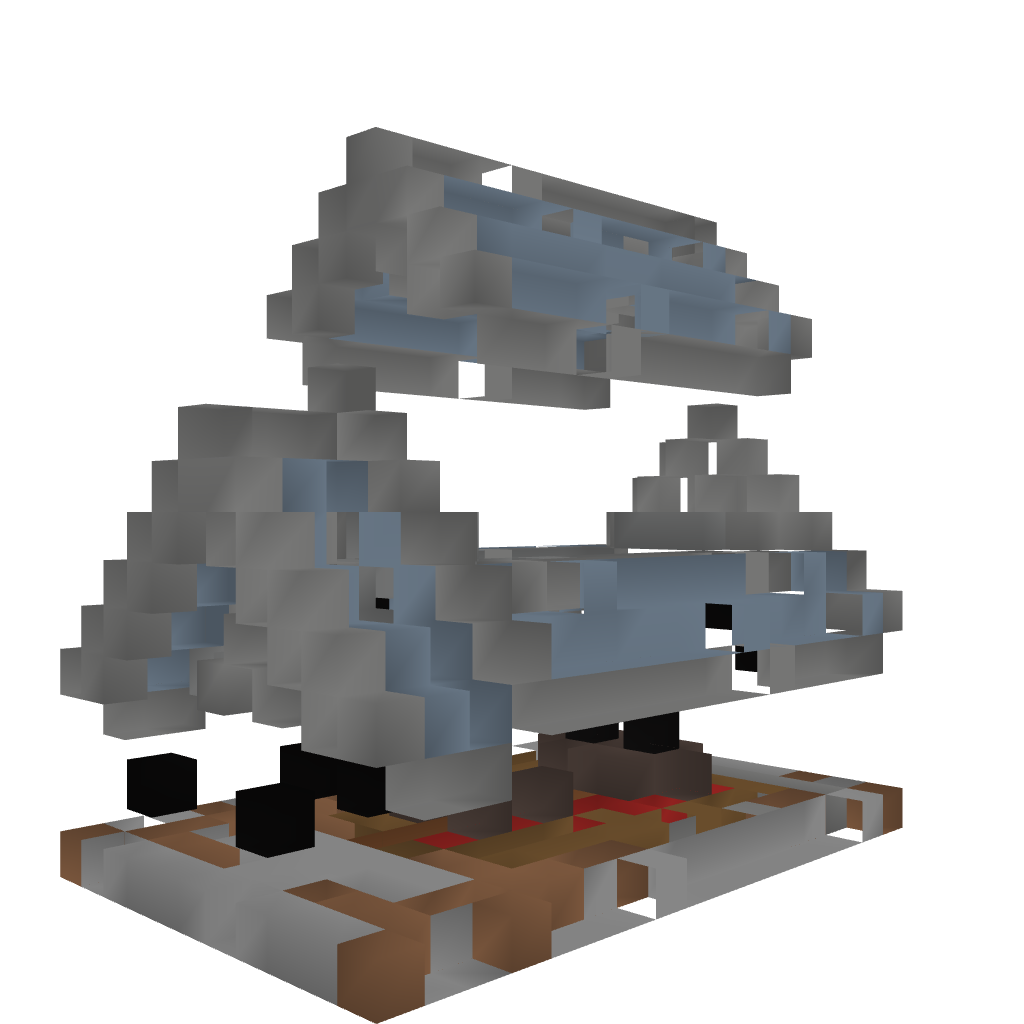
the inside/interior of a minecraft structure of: Small Stone Chapel